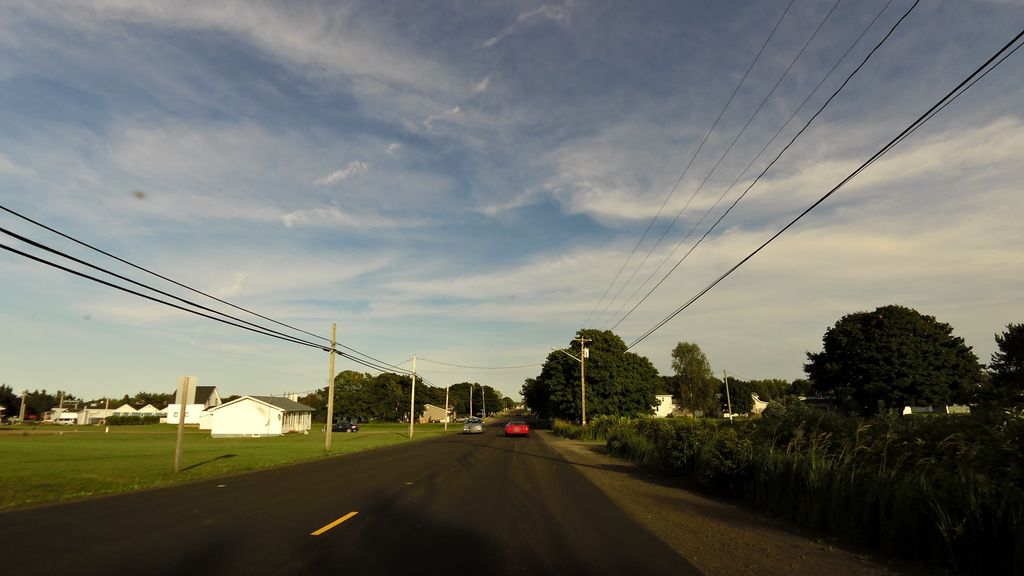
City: charlottetown